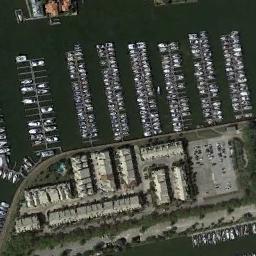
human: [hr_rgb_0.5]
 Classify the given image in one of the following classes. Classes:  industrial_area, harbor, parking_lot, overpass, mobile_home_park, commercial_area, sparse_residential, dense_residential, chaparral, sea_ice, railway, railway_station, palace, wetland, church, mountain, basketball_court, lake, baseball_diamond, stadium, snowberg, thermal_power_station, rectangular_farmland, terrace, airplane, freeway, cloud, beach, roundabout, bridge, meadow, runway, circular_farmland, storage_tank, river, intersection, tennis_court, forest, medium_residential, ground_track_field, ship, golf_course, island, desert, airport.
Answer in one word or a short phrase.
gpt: harbor